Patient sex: F
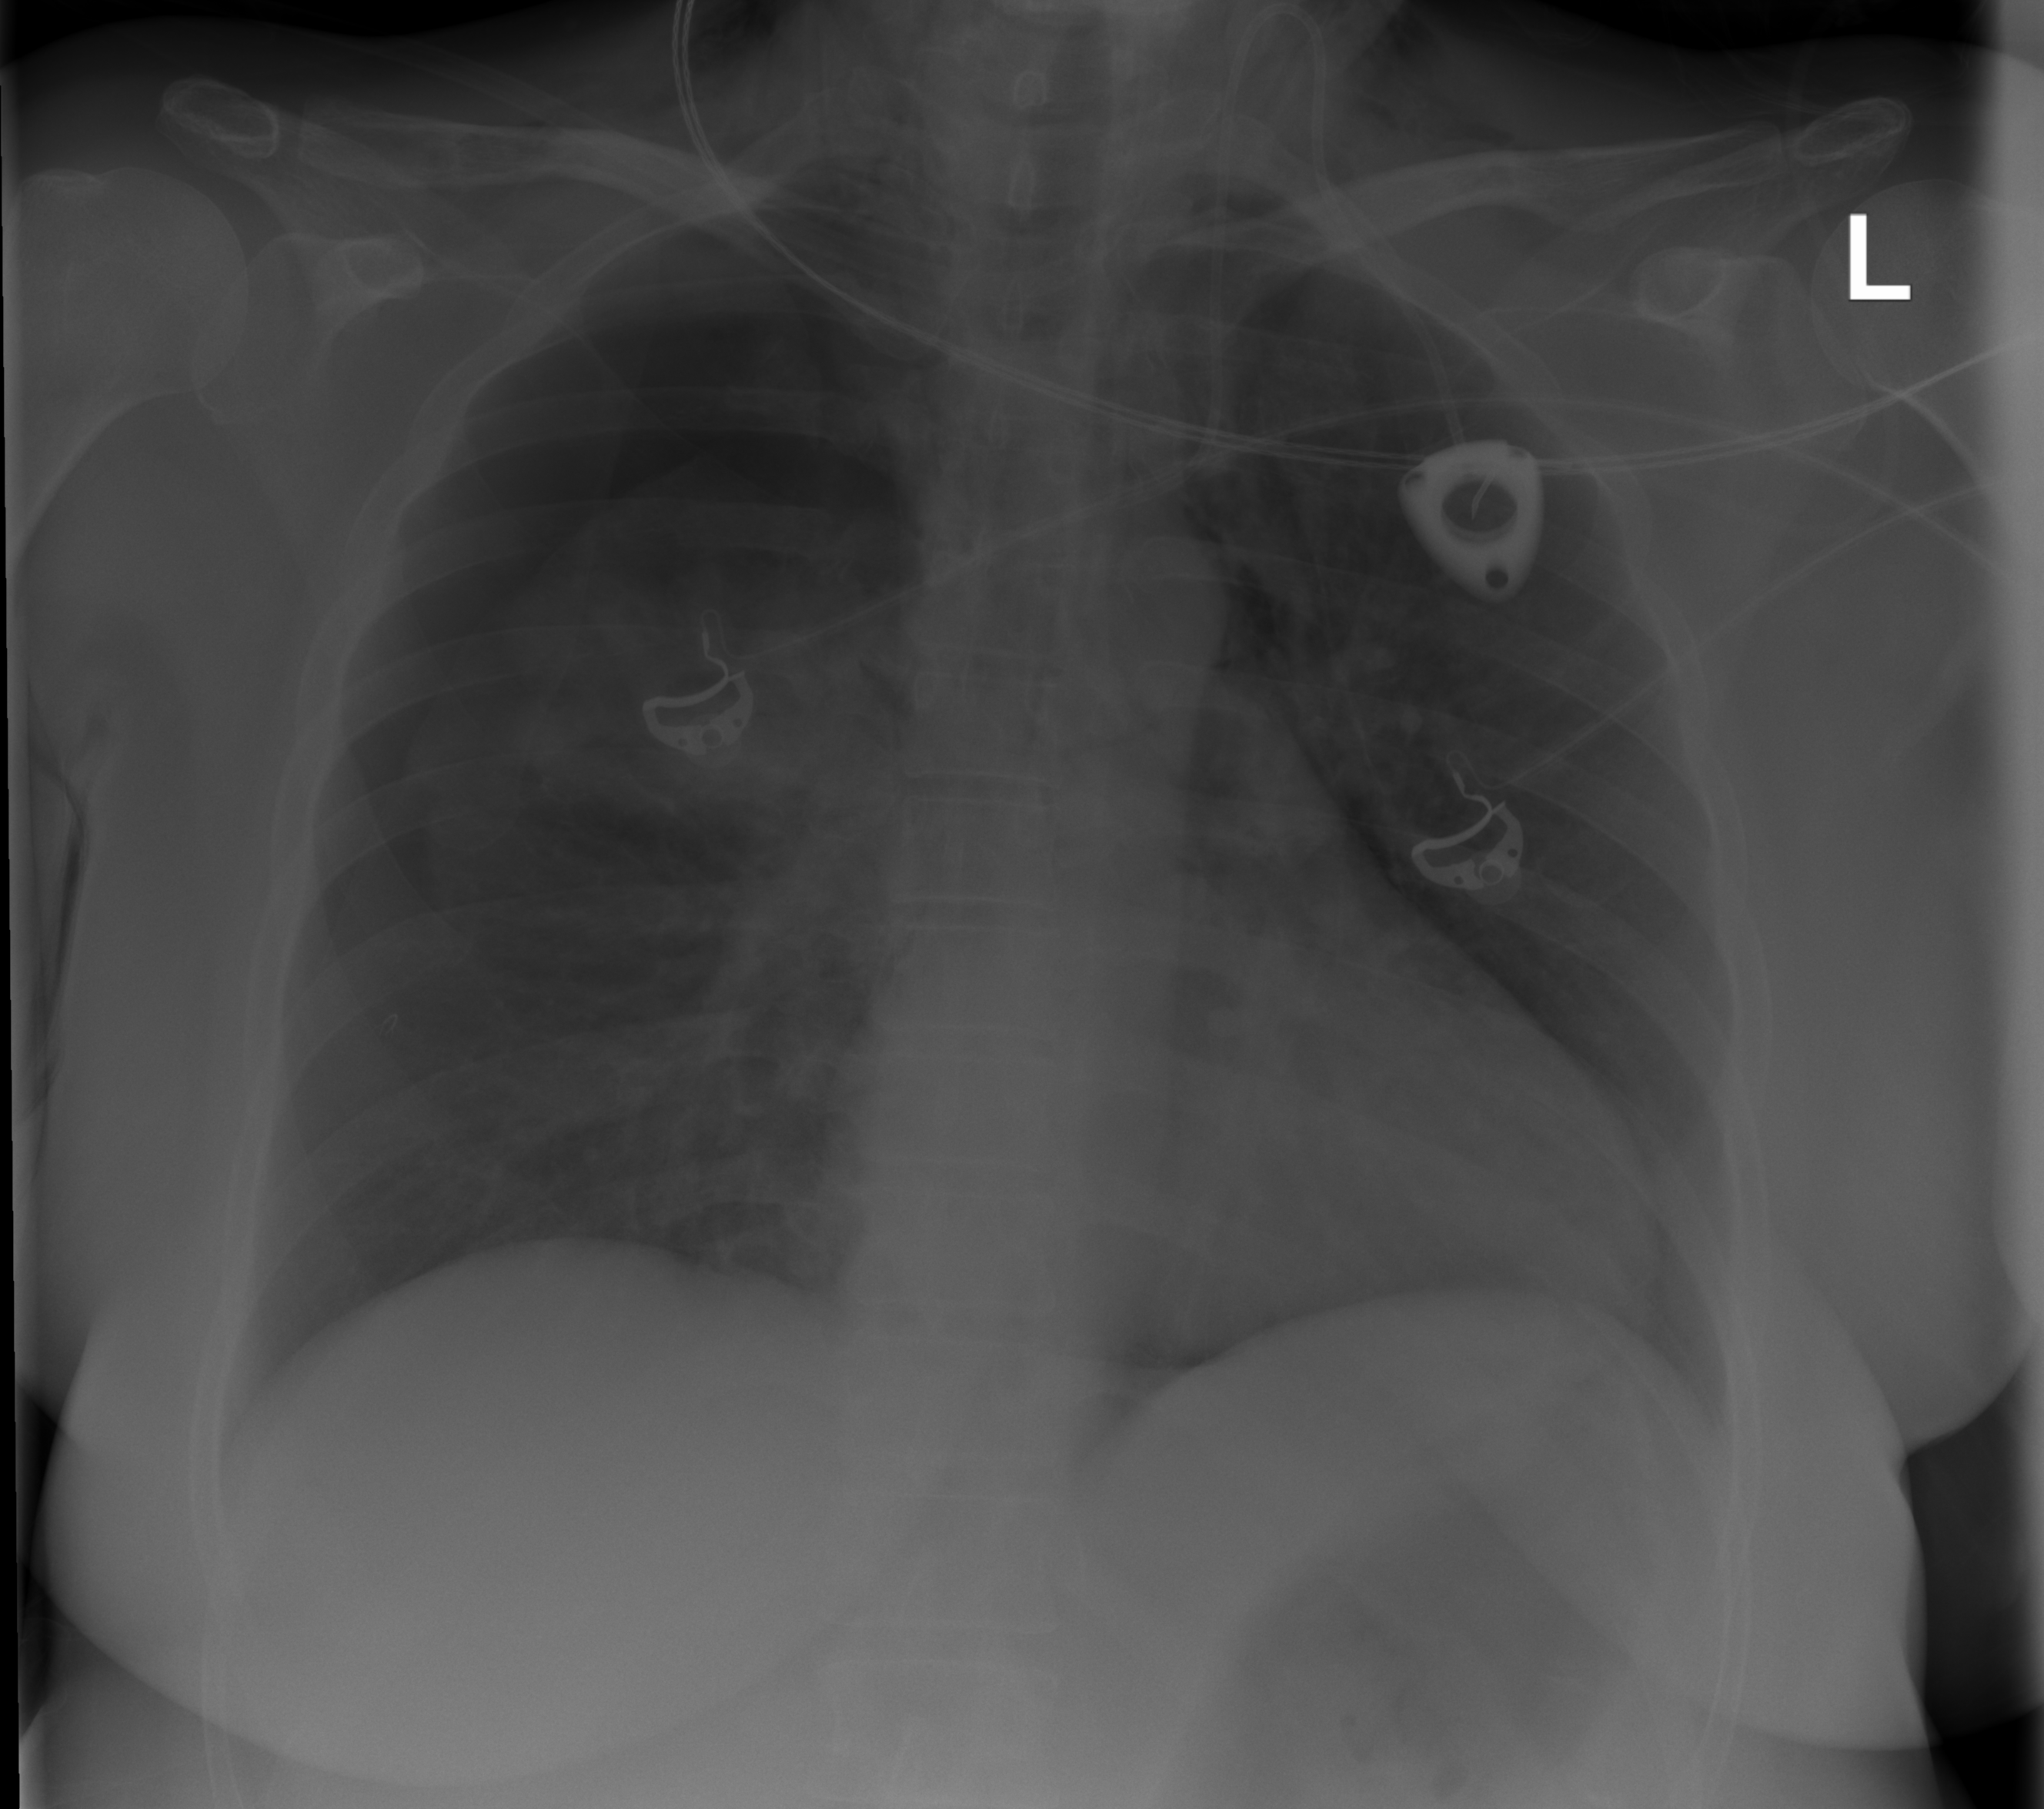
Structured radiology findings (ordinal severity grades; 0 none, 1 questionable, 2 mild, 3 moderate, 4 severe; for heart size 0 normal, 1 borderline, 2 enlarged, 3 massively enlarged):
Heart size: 0
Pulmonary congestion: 2
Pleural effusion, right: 0
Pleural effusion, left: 0
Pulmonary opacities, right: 0
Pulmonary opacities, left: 0
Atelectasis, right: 2
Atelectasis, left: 0